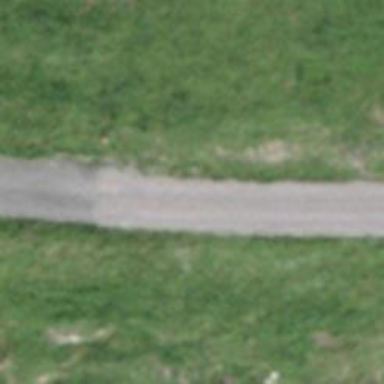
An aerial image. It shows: Paved track with grade1 quality.